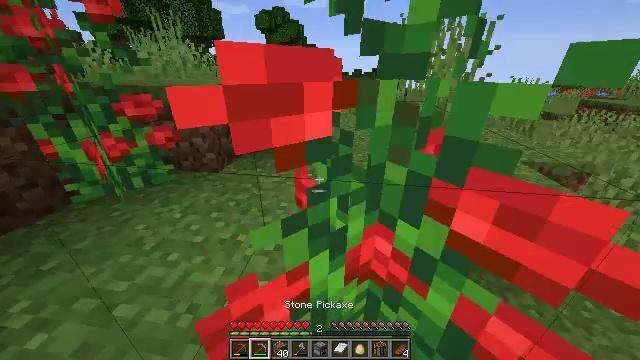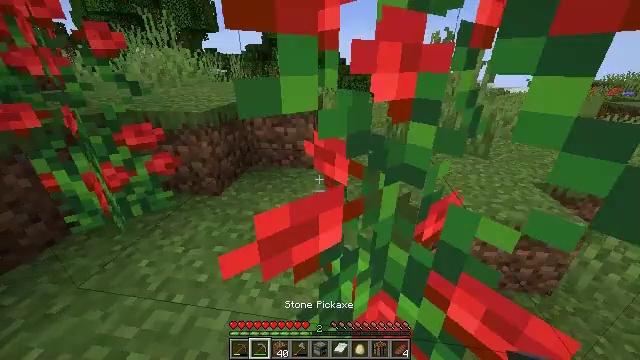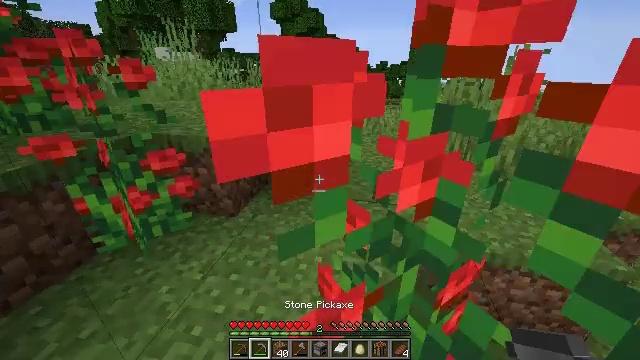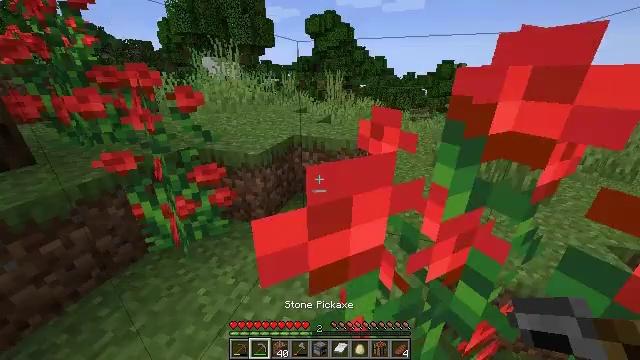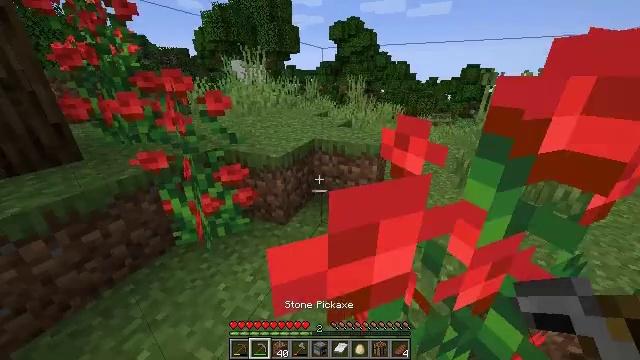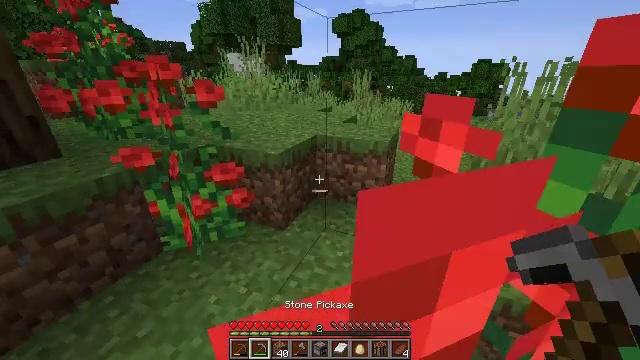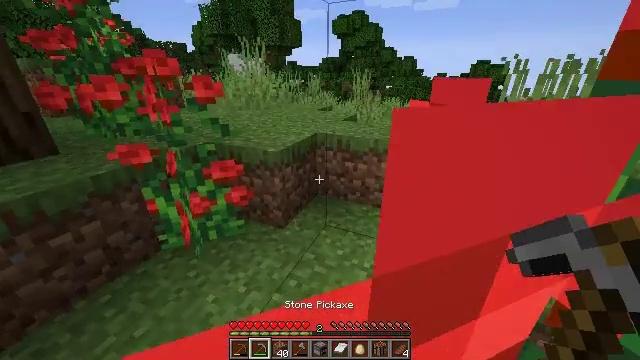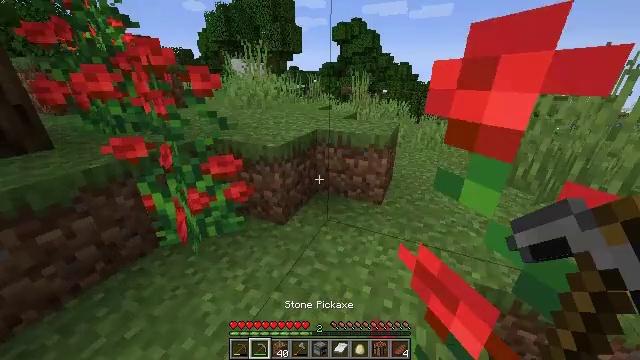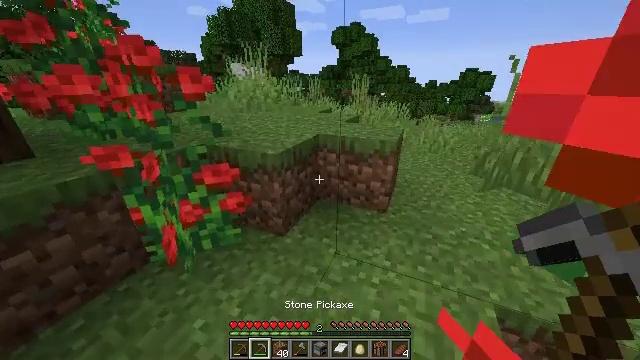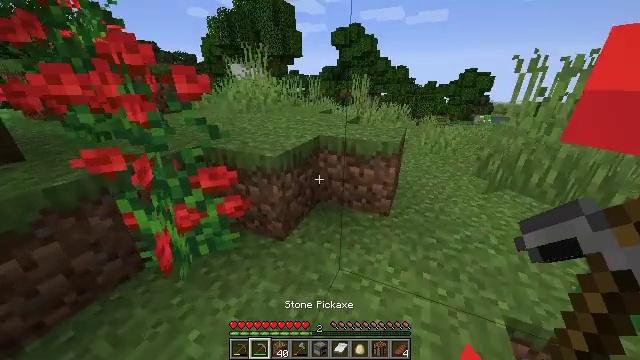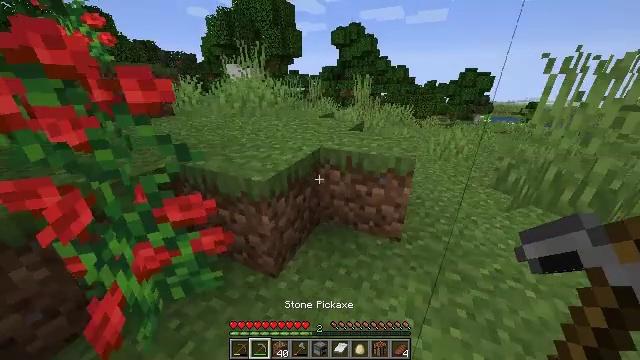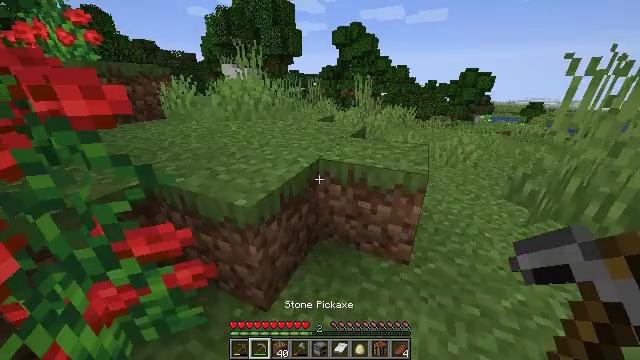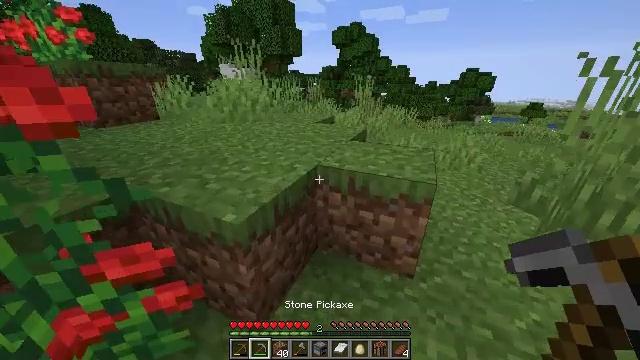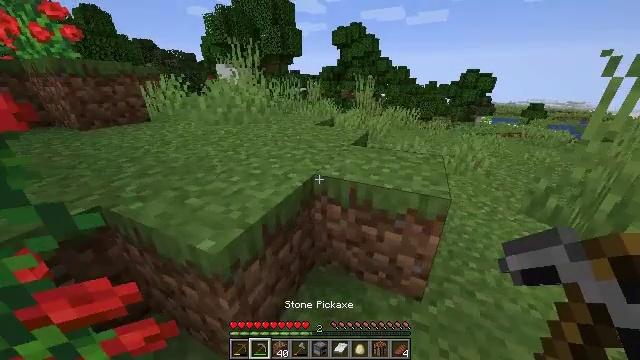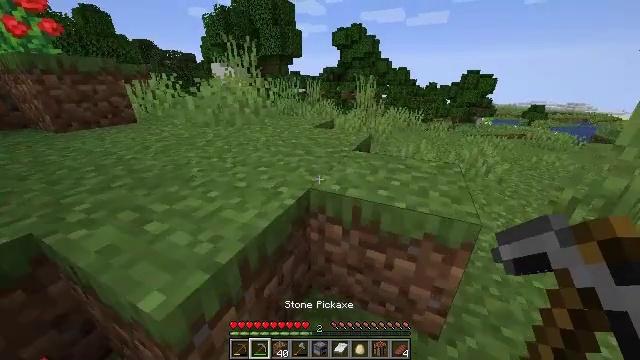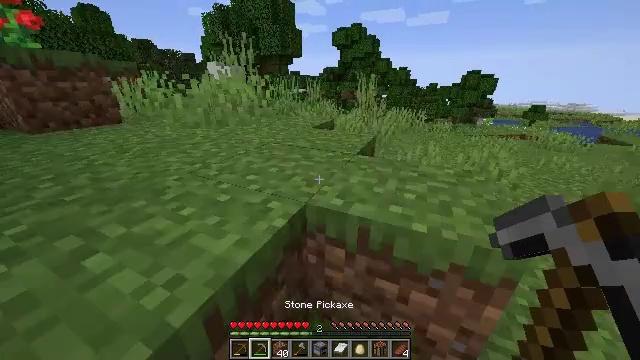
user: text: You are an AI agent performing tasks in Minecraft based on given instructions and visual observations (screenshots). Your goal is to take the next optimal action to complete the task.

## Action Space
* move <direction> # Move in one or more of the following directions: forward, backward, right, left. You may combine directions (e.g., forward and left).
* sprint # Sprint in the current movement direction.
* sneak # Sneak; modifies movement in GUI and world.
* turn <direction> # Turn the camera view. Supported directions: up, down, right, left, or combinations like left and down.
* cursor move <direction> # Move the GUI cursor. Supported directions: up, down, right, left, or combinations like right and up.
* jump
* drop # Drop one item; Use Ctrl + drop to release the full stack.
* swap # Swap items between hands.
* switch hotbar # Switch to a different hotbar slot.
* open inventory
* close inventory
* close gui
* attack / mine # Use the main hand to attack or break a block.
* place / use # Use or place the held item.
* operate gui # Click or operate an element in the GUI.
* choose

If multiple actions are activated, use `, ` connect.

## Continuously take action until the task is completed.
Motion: motion action
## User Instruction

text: Trim the tree by mining oak leaves.
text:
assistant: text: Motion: move forward, sprint, jump
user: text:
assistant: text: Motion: move forward, sprint, turn left, jump
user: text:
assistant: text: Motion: move forward, sprint, turn left, jump
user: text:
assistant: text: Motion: move forward, sprint, turn left, jump
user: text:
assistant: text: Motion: move forward, sprint
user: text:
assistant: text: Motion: move forward, sprint
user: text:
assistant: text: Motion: move forward, sprint
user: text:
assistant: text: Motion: move forward, sprint
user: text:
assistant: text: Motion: move forward, sprint
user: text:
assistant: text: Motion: move forward, sprint
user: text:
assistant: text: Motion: move forward, sprint
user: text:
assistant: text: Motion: move forward, sprint
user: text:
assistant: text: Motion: move forward, sprint
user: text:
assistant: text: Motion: move forward, sprint
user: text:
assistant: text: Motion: move forward, sprint
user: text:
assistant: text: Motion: move forward, sprint
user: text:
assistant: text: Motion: move forward, sprint, jump
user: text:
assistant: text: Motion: move forward, sprint, jump
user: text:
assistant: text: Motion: move forward, sprint, jump
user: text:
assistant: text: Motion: move forward, sprint, jump
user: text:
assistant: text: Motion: move forward, sprint
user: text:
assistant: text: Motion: move forward, sprint
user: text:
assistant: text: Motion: move forward, sprint
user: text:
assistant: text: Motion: move forward, sprint
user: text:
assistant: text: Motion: move forward, sprint, turn left
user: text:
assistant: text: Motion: move forward, sprint, turn left
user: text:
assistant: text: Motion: move forward, sprint, turn left
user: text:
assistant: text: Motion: move forward, sprint
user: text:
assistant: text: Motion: move forward, sprint, turn left
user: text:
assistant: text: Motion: move forward, sprint